Question: While in the Interface Builder, it's pretty easy to add an 'UIView' to an 'UITable' and show it correctly, just drag and drop and it's done. But now that's gonna be optional, so it has to be placed programmatically.
Here's how it looked like in the interface builder:

When I added the new view as a subview, it showed on top of the 'UITableView'-content, but the content should have some offset. I tried it with the following code:
'''
self.scrollView.frame = CGRectMake(0, -140, self.scrollView.frame.size.width, self.scrollView.frame.size.height);
[self.tableView addSubview:self.scrollView];
[self.tableView setContentInset:UIEdgeInsetsMake(140,0,0,0)];
[self.tableView setContentOffset:CGPointMake(0, -140) animated:NO];
'''
That seemed to work, it shows correctly.. But when I scroll down, the section header stays at 140 pixels from the top. So I guess I'm using the wrong approach, but have absolutely no idea how to fix it. Could anyone give me a push in the right direction?
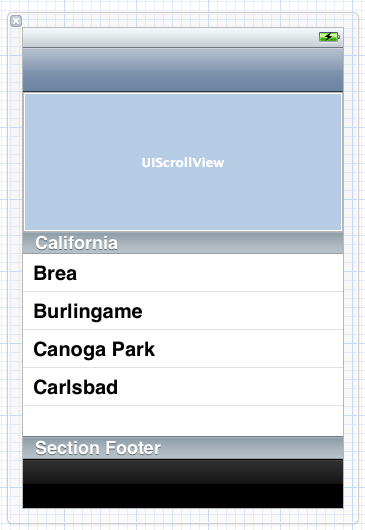
Answer: Okay, I feel really stupid. After hours of trying, I thought of something.. Just checked the source of the .xib file and compared the one with the subview with the one without. The following things showed up:
- 'UIView''UITableView'- '<reference key="IBUITableHeaderView" ref="204195654"/>'
So, changed the code to this:
'''
[self.tableView addSubview:self.scrollView];
[self.tableView setTableHeaderView:self.scrollView];
'''
And it works!